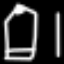
Label: pencil